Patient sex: F
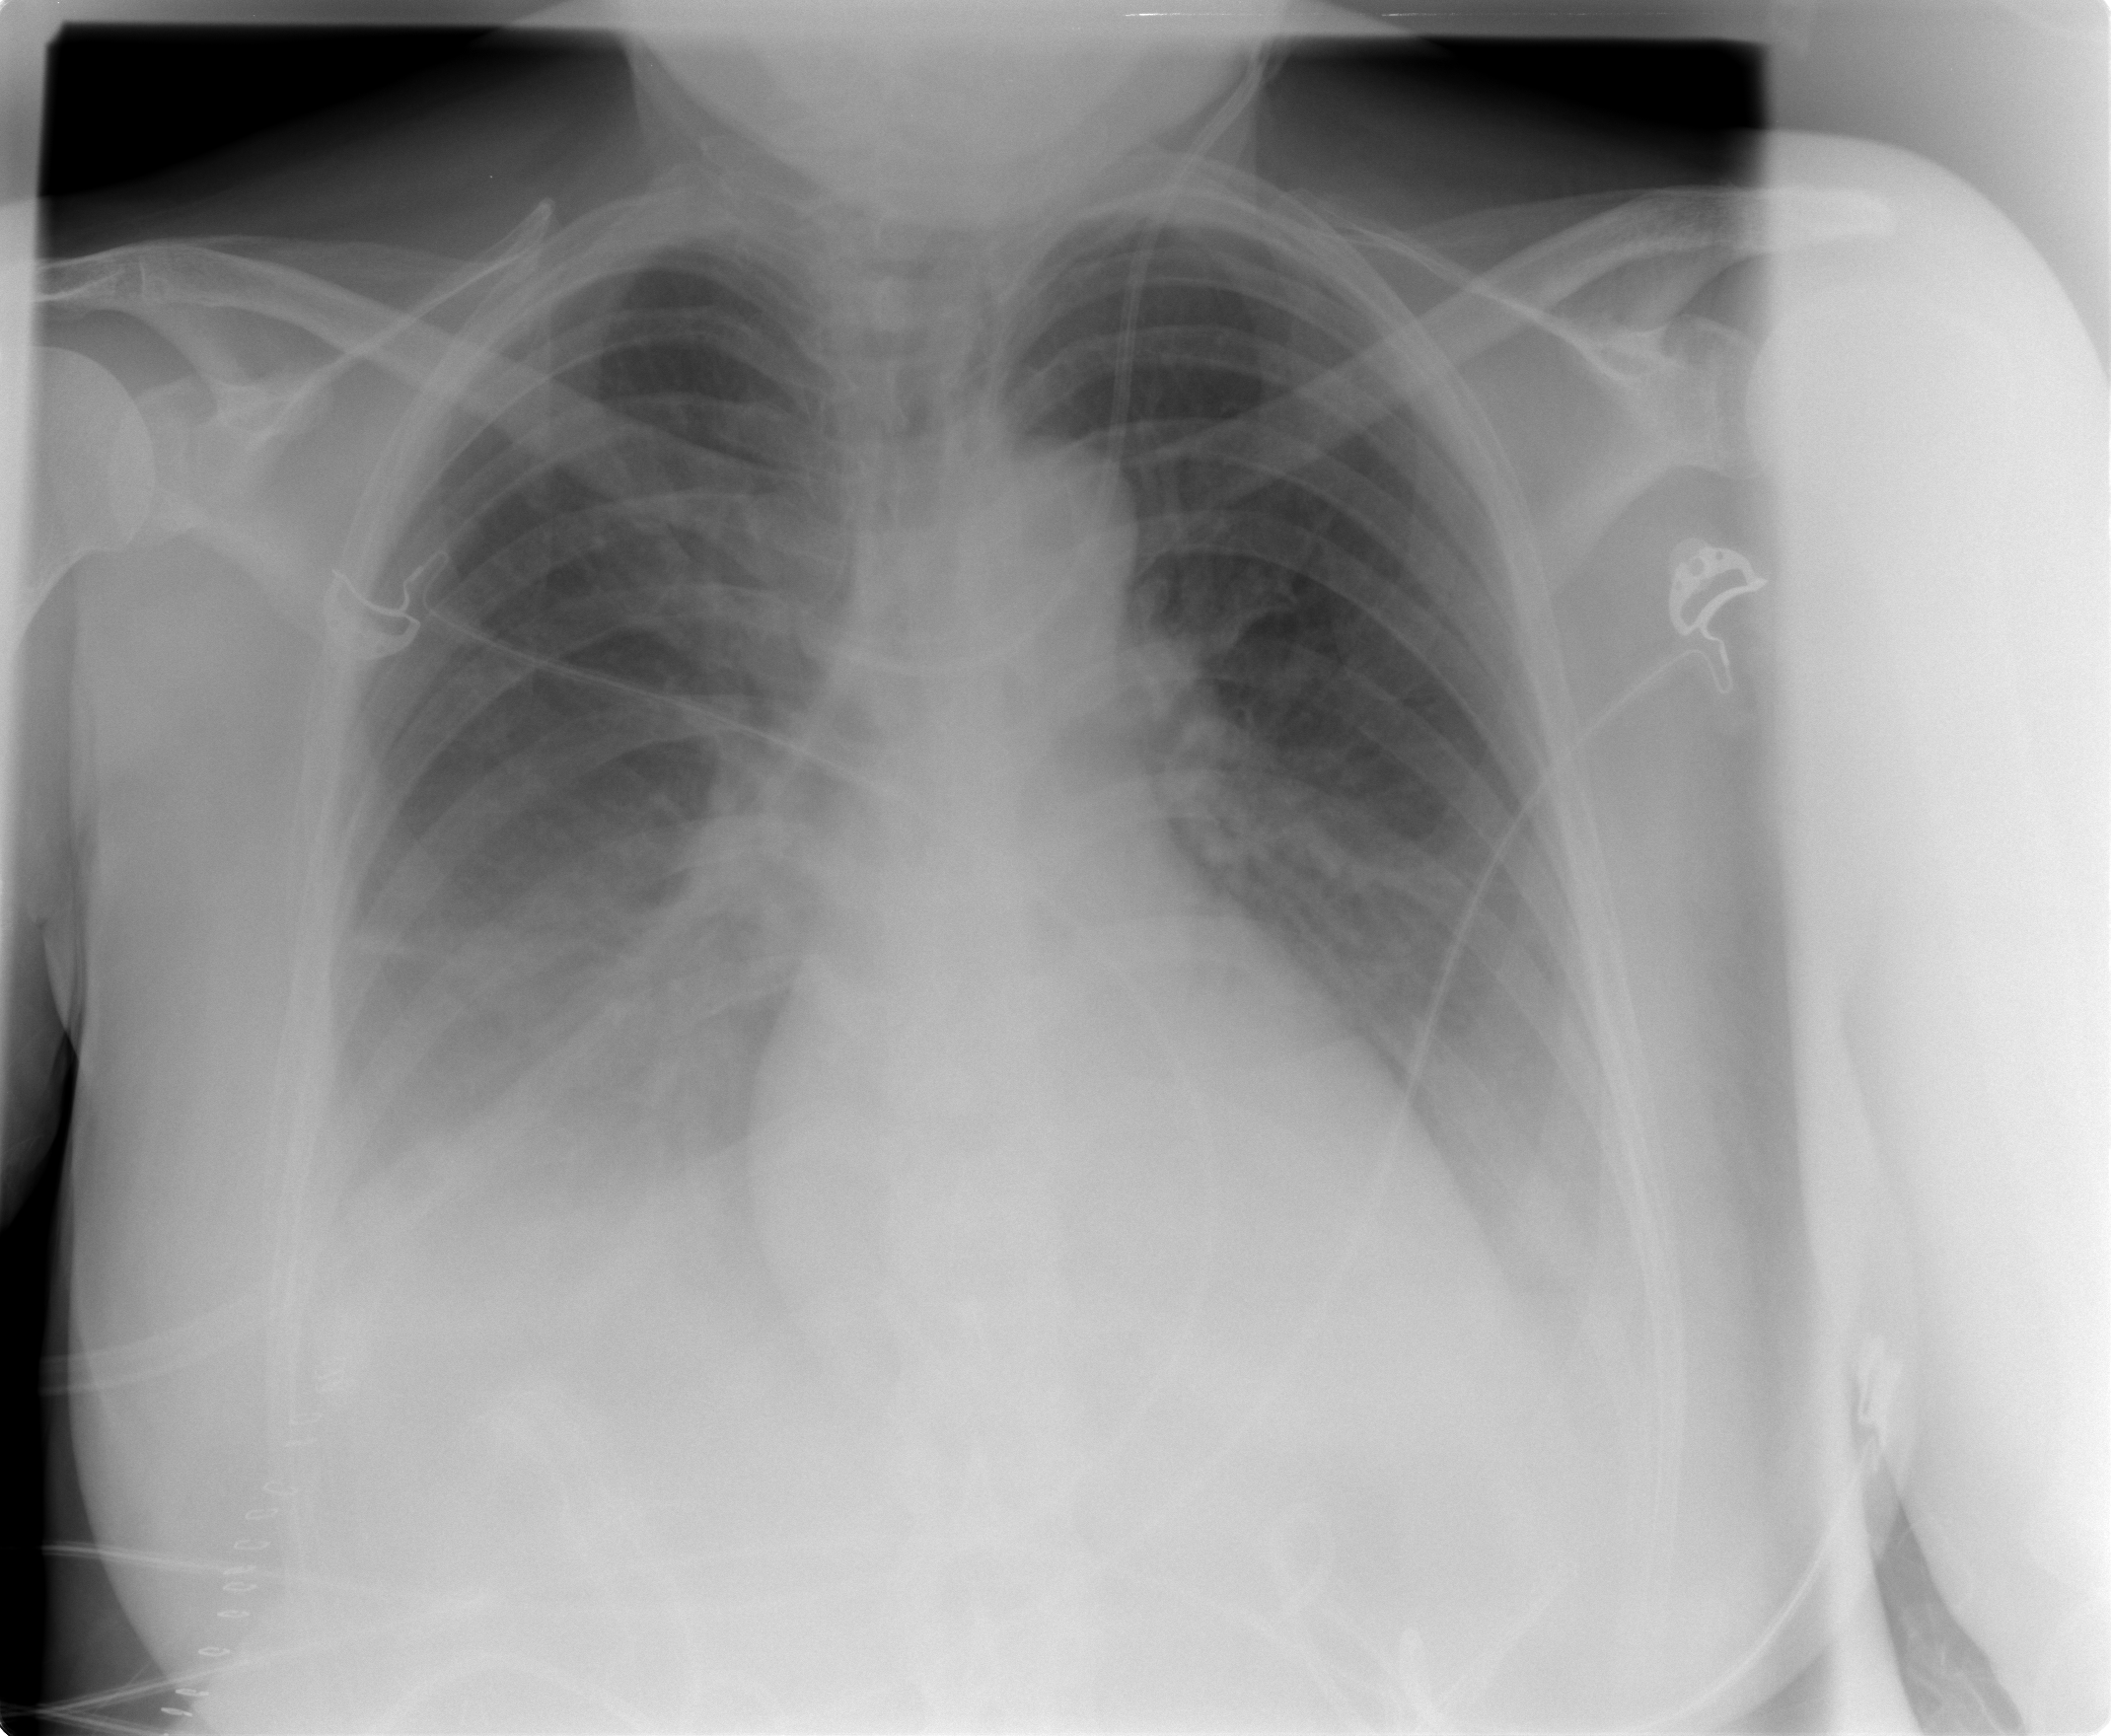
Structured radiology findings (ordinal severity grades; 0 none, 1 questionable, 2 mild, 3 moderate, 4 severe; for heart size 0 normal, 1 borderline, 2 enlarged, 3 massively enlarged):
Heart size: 0
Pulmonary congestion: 0
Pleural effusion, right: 2
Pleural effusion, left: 2
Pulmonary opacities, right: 0
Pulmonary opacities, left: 0
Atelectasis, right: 2
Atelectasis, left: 2